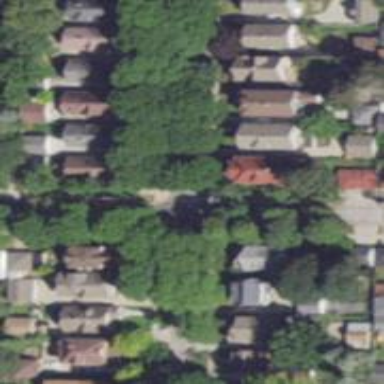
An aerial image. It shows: Neighborhood.